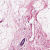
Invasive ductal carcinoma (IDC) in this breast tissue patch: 0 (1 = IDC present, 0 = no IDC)